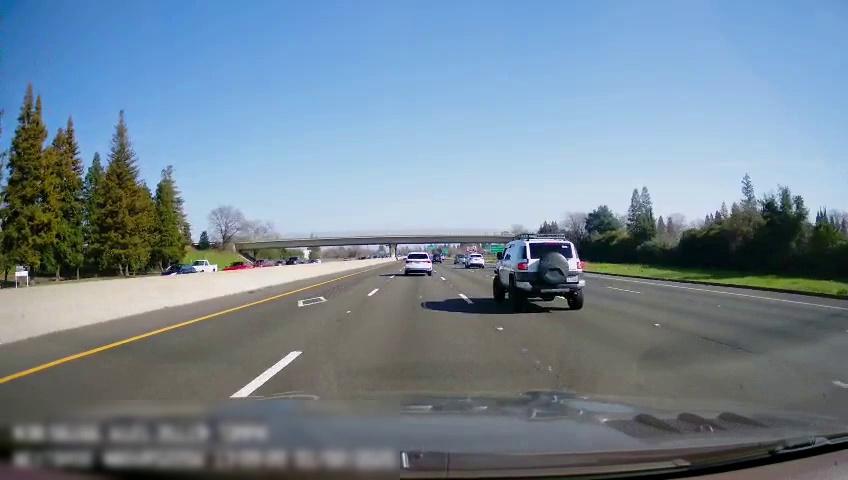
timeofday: Day
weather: Sunny
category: Drivable Space
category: Vehicles | Car
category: Vehicles | Truck
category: Vehicles | Car
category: Vehicles | Truck
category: Vehicles | Car
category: Vehicles | SUV
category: Vehicles | SUV
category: Vehicles | SUV
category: Vehicles | SUV
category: Lanes | Alternate Lane
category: Lanes | Current Lane
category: Lanes | Current Lane
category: Lanes | Alternate Lane
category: Lanes | Alternate Lane
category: Lanes | Alternate Lane
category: Traffic | Signs